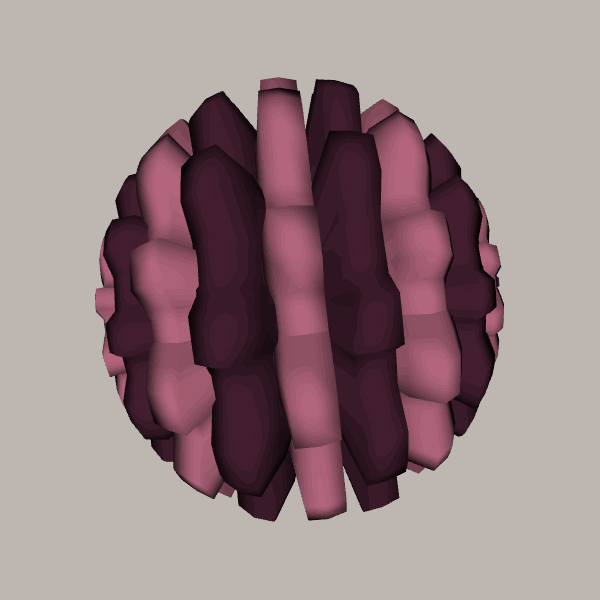
Background: light